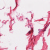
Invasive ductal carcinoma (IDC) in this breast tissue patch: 0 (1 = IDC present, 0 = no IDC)